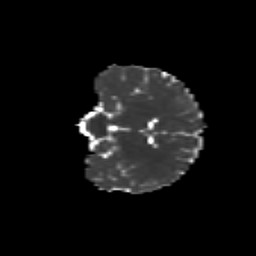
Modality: MD
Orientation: coronal
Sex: female
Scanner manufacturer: siemens
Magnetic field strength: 3 T
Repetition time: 5 s
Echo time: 0.071 s